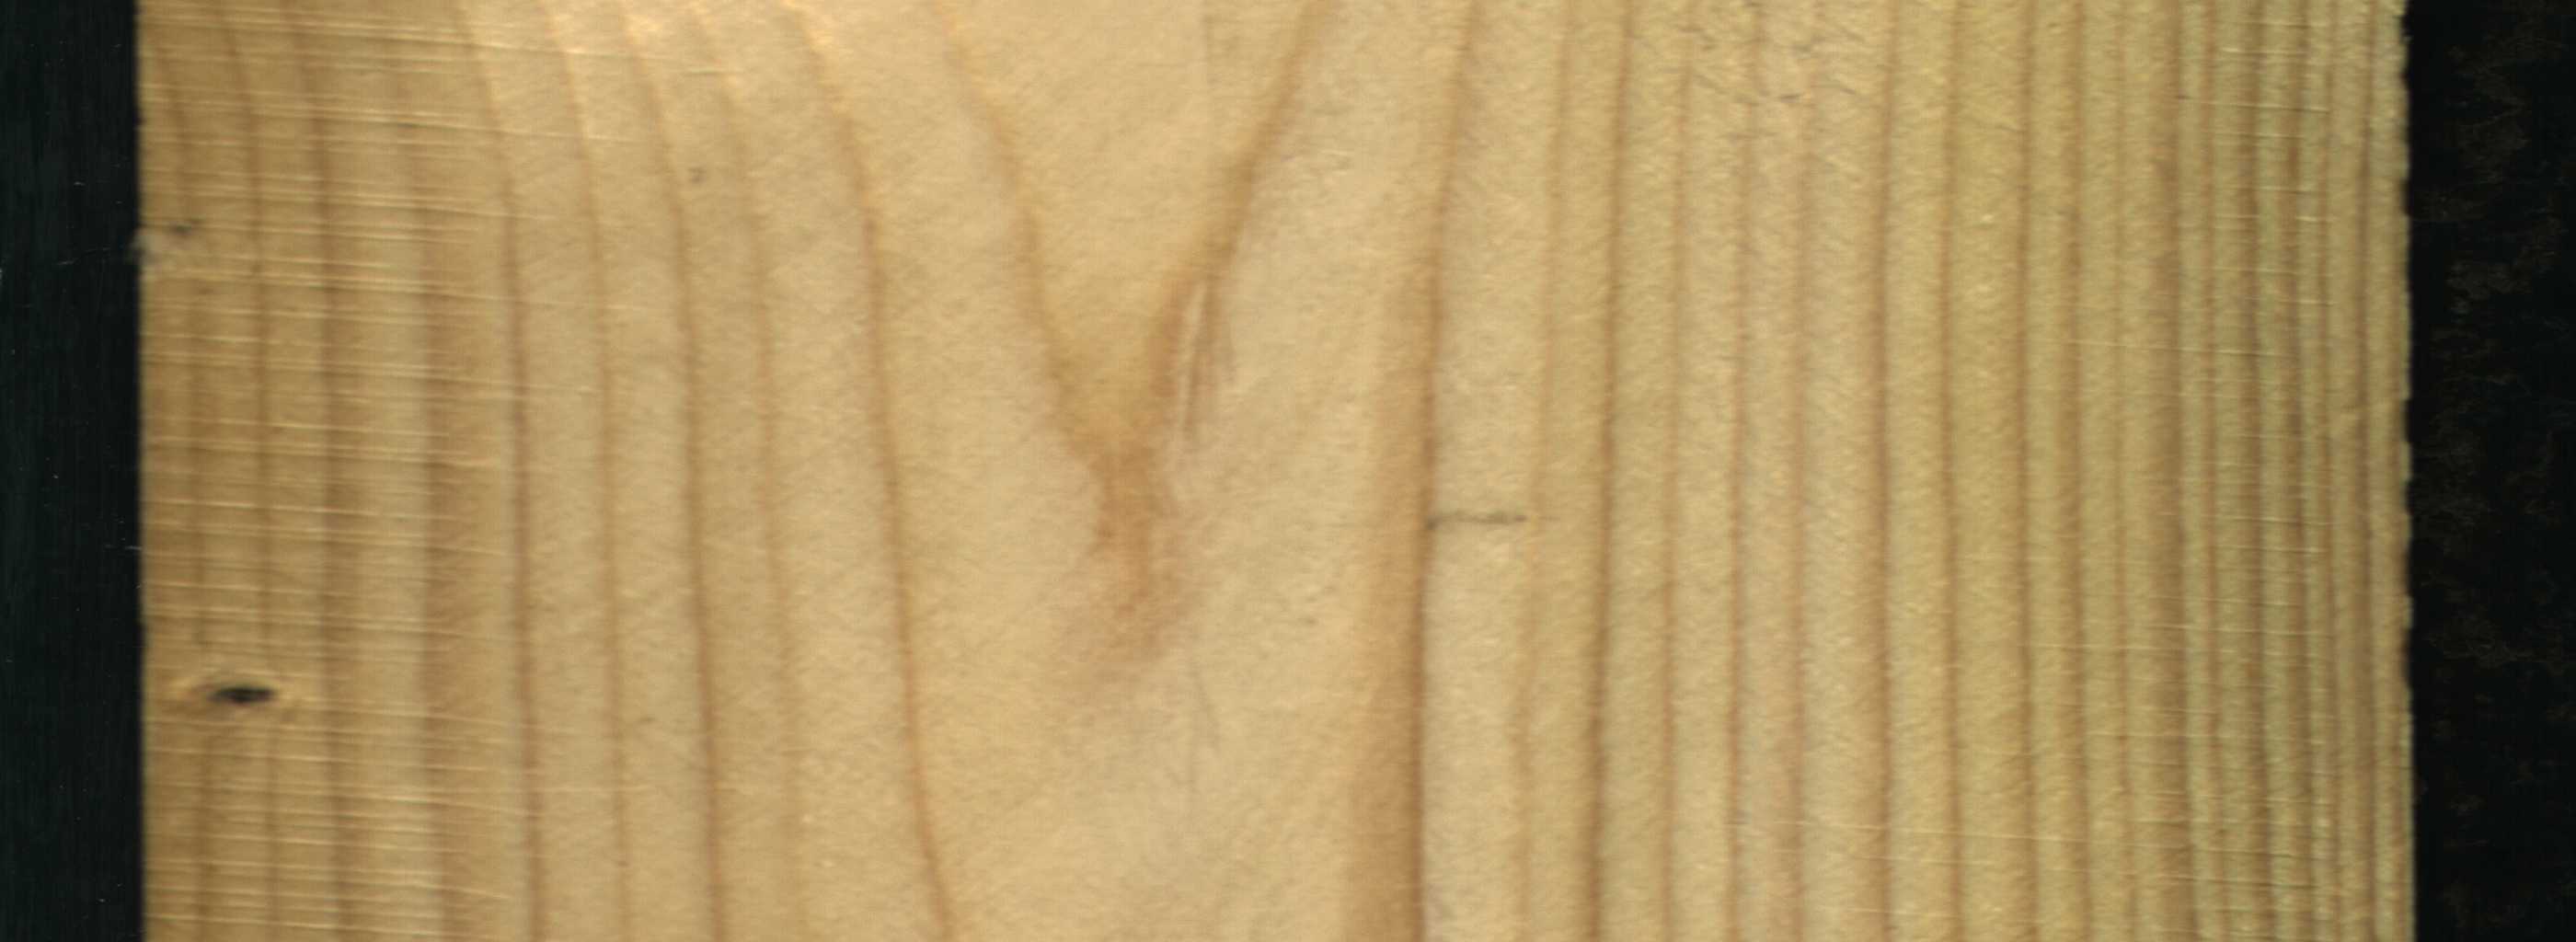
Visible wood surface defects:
Dead_Knot